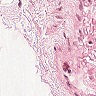
Metastatic tissue present: no